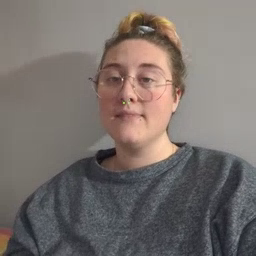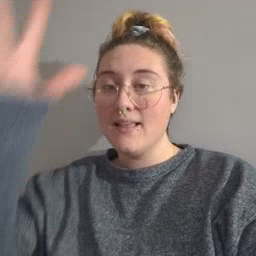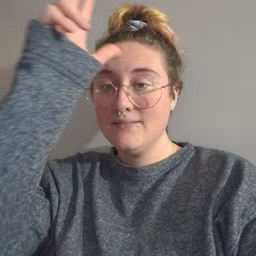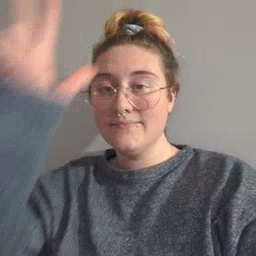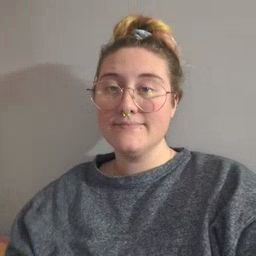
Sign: hen